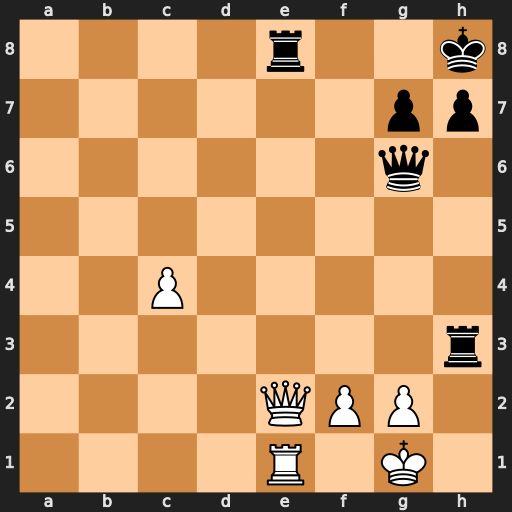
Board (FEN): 4r2k/6pp/6q1/8/2P5/7r/4QPP1/4R1K1
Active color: w
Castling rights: -
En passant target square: -
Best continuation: Qxe8+ Qxe8 Rxe8#